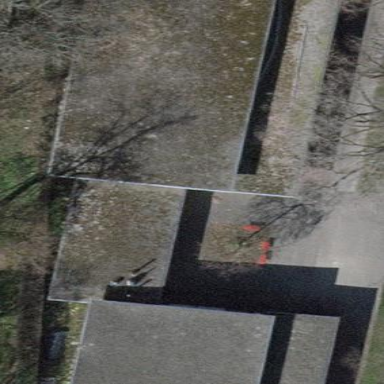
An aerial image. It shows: Building with toilets inside.